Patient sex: F
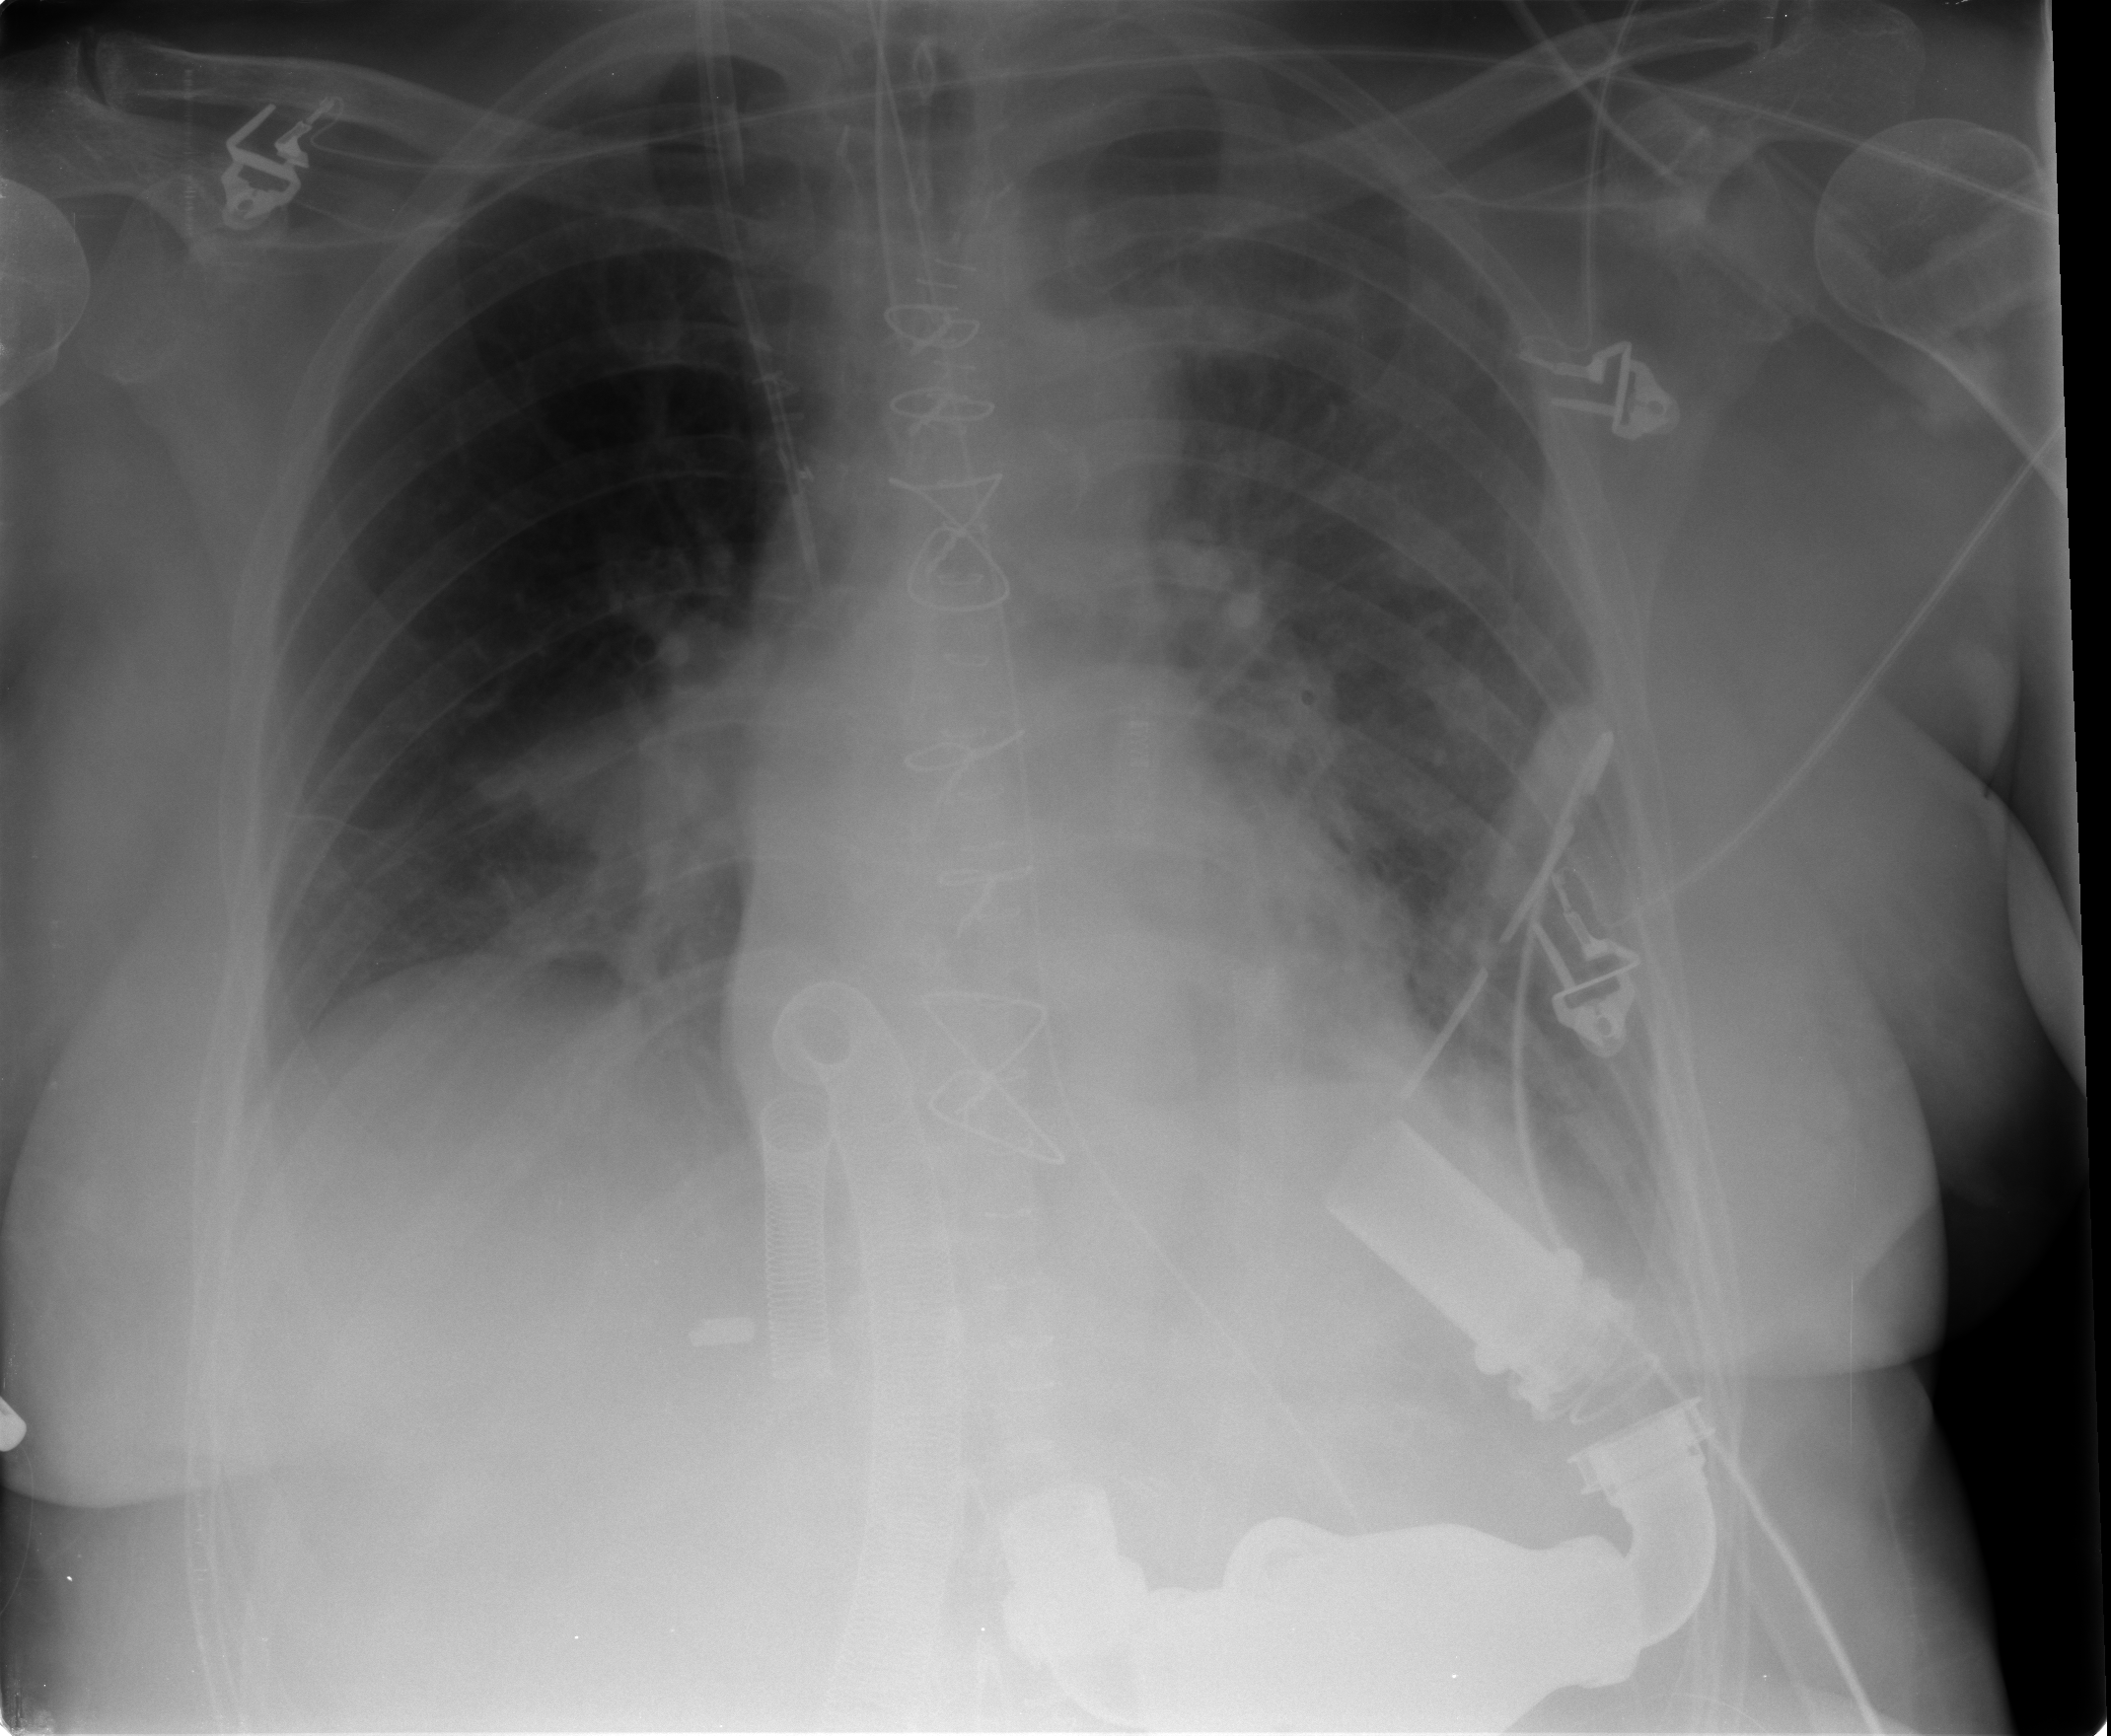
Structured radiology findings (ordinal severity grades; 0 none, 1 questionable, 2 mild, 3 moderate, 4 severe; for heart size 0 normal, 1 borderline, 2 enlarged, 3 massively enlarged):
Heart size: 0
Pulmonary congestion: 2
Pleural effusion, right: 0
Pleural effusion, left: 2
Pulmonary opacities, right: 0
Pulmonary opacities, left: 1
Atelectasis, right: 2
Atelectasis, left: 2